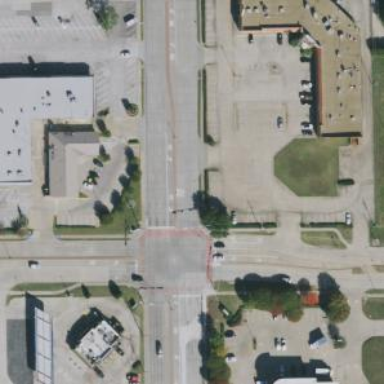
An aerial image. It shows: Secondary road with separate sidewalk.